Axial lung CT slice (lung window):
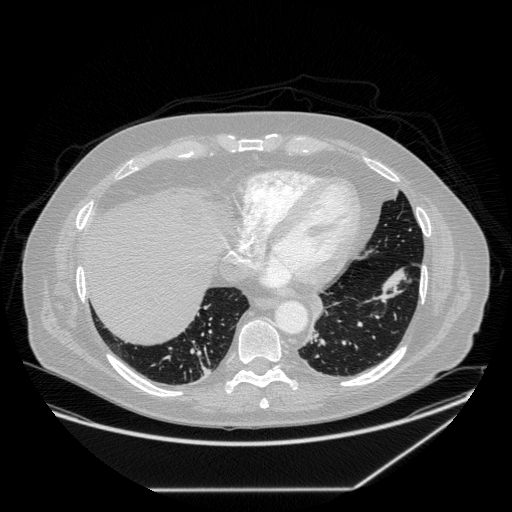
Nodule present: no